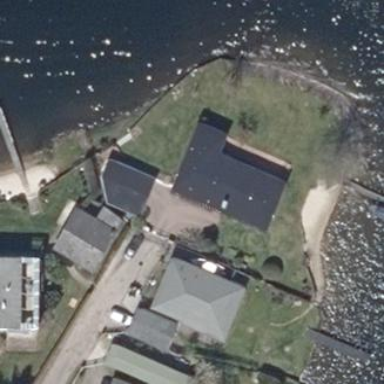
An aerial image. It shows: House with hipped roof.